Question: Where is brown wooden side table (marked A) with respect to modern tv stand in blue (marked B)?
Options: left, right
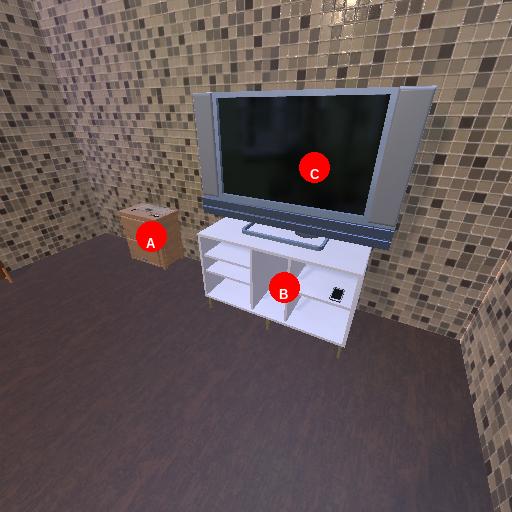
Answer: left